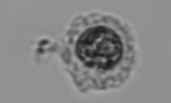
Label: Emiliania_huxleyi